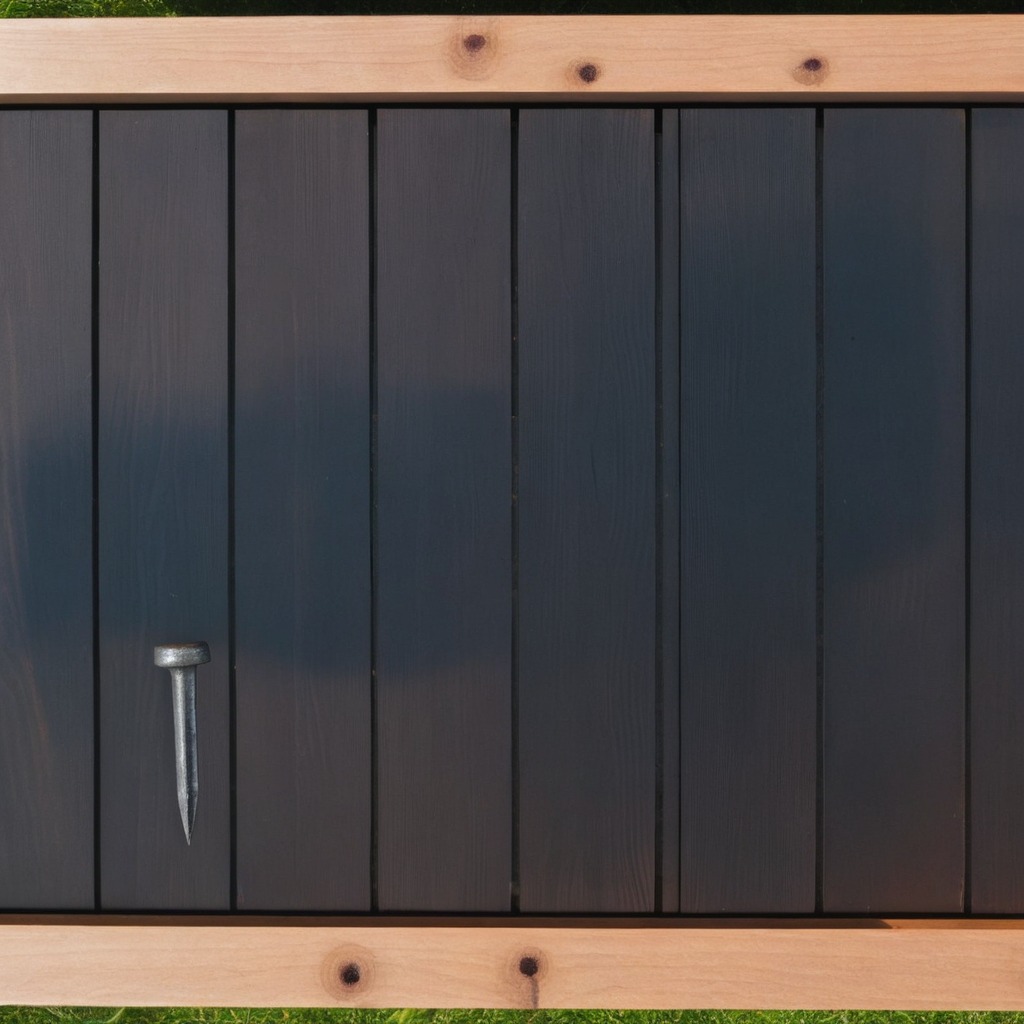
A nail is lying on the wooden table.